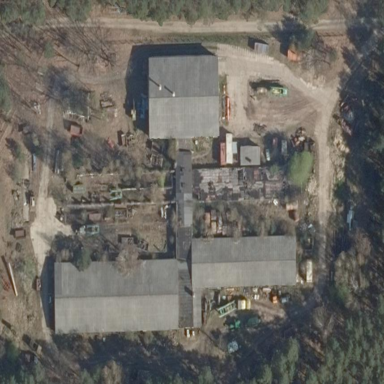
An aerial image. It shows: Farmyard area.